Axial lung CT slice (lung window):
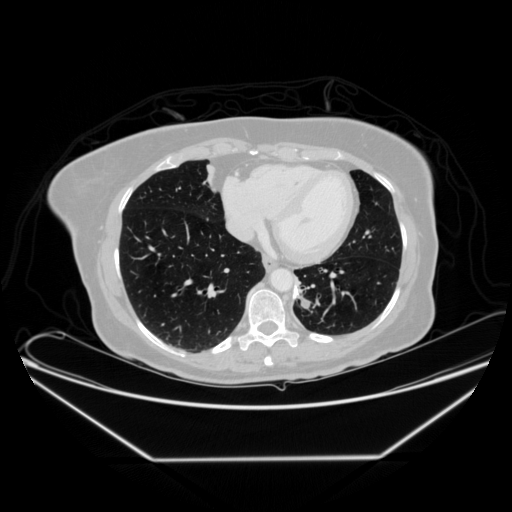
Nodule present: yes
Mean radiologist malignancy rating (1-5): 3.25